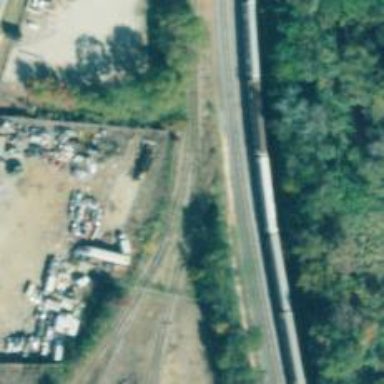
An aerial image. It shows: Railway spur service.